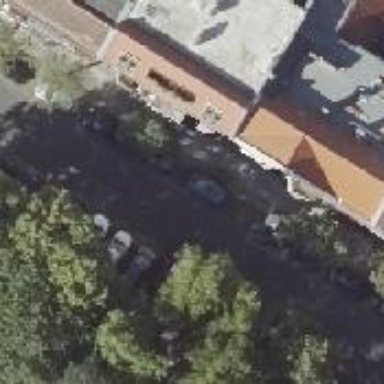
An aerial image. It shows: Street side parking spaces with parallel orientation.